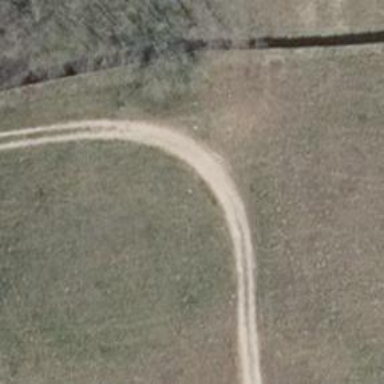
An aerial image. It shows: Track with grade 3 surface.